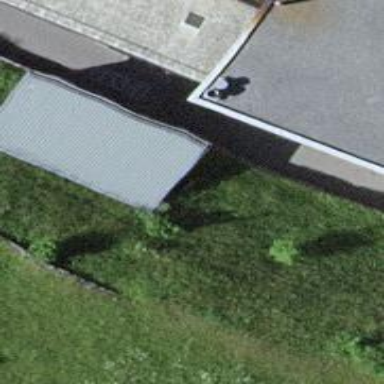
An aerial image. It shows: Retaining wall.